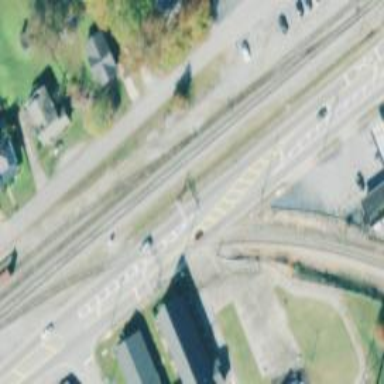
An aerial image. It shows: Level crossing with lights at railway intersection.